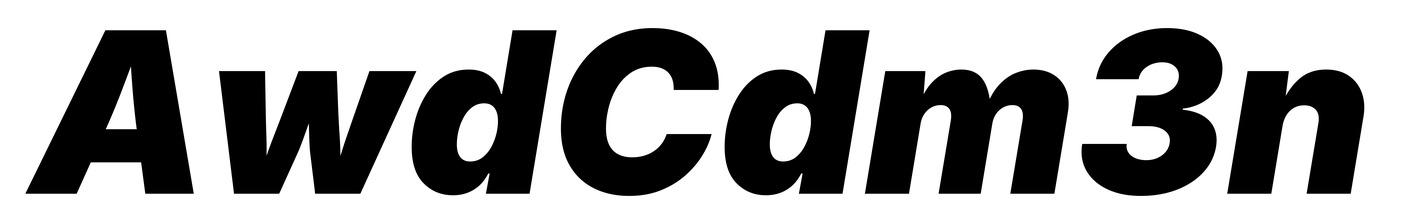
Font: Inter-Italic_Black_Italic